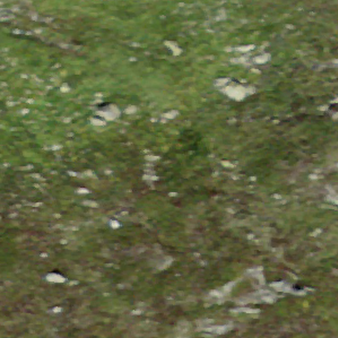
Label: other